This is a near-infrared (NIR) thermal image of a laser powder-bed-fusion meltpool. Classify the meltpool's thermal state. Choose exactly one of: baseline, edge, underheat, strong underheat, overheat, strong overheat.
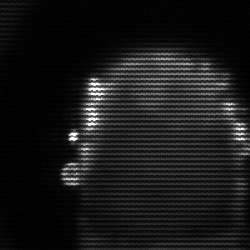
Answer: baseline